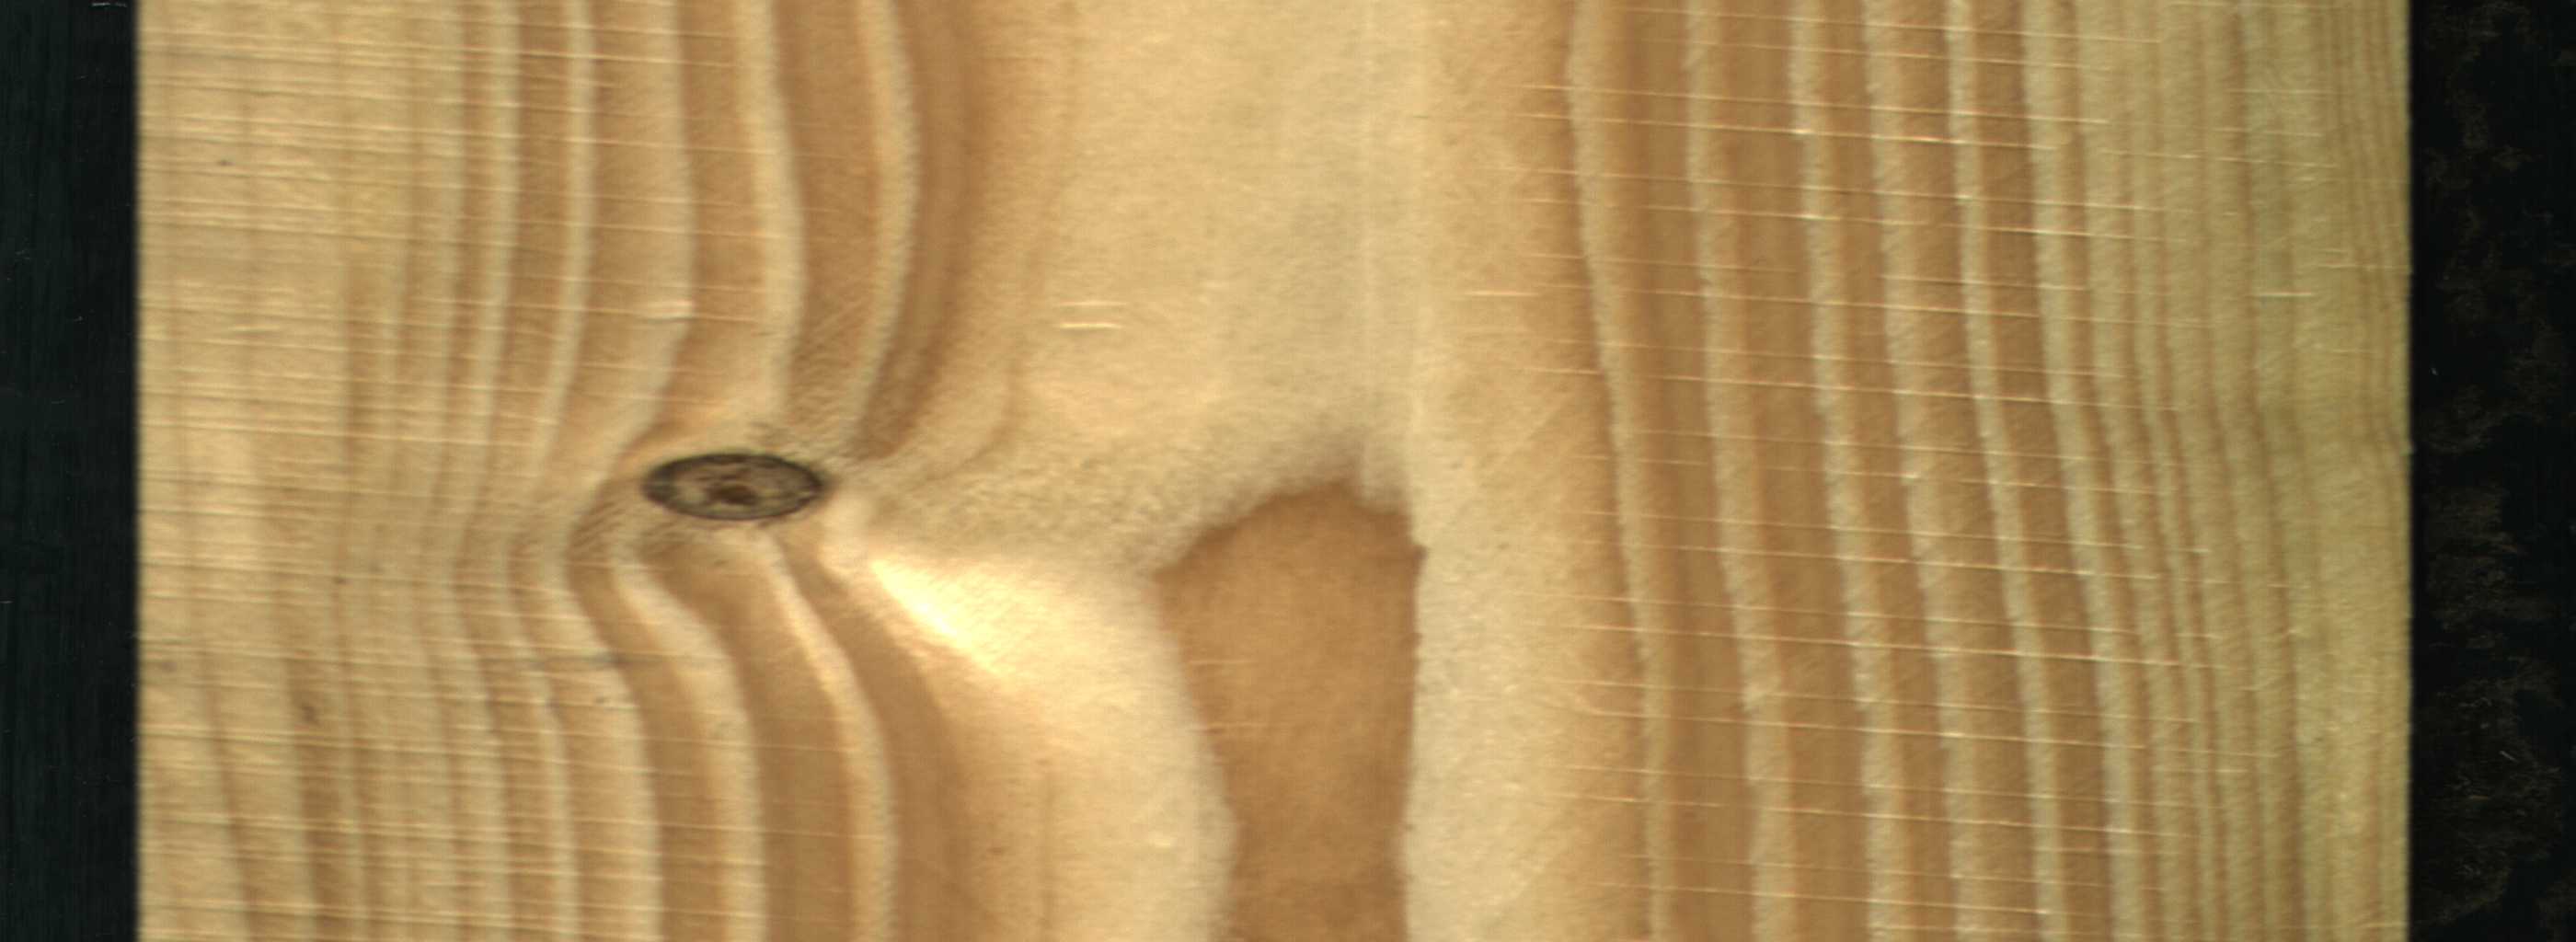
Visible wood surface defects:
Dead_Knot